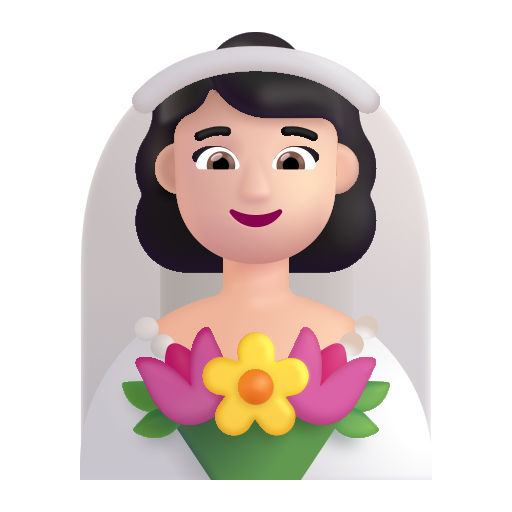
woman with veil color light